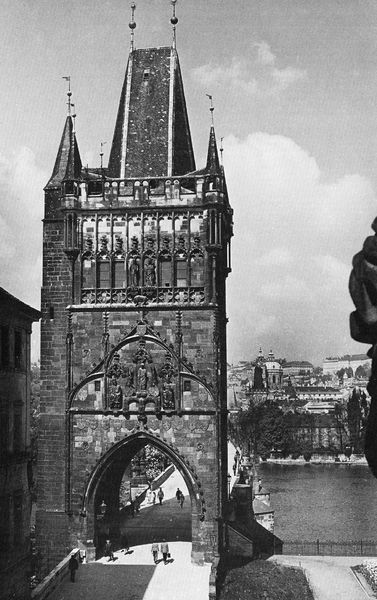
Titel: Die Karlsbrücke zu Prag
Künstler: Peter Parler
Standort: Prag (EU - Tschechische Republik)
Schlagwörter: himmel, schatten, wasser, wolken, bäume, fluss, menschen, stadt, ufer, gebäude, weg, zaun, stein, steine, häuser, brücke, kirche, gotik, turm, relief, mauer, durchgang, tor, foto, fugen, schwarz weiss, stadttor, spitzbogen, kapelle, tur, prag, eingangstor, moldau, kapele, karlsbrücke